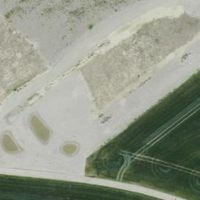
EUNIS habitat code: 56
Species observed at this site:
Salvia pratensis
Tettigonia viridissima
Euphorbia cyparissias